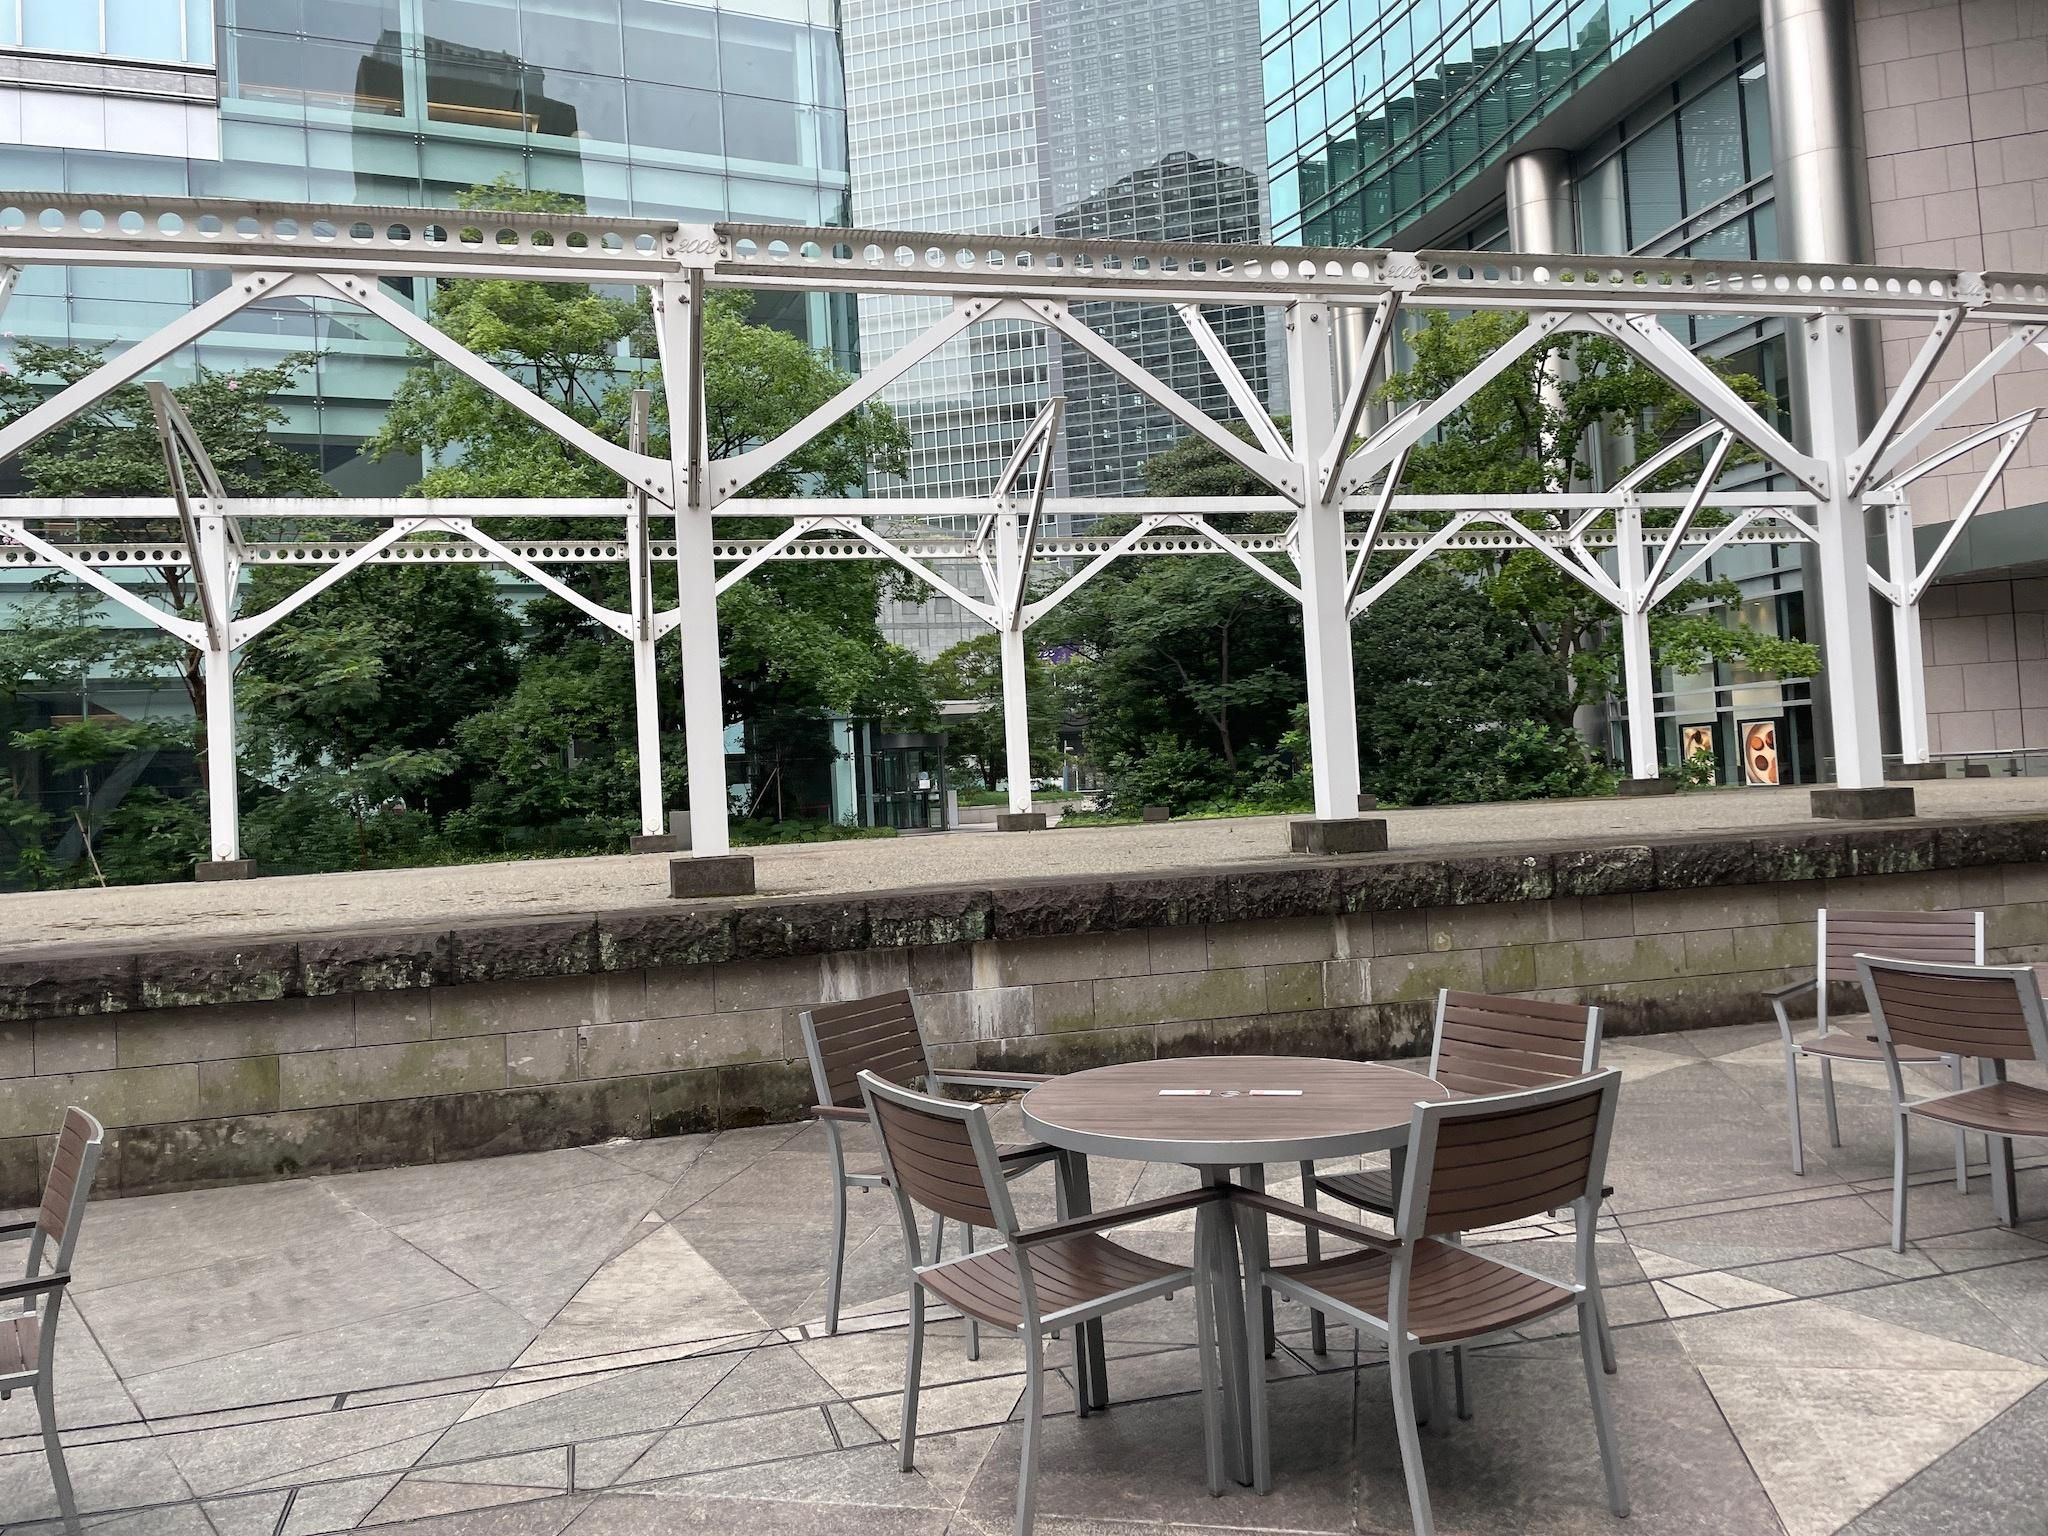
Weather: clear
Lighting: day
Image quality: good
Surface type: walking surface
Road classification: footway
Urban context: urban centre
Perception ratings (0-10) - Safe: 2.98, Lively: 7.37, Beautiful: 4.88, Boring: 3.57, Depressing: 3.04, Wealthy: 7.1